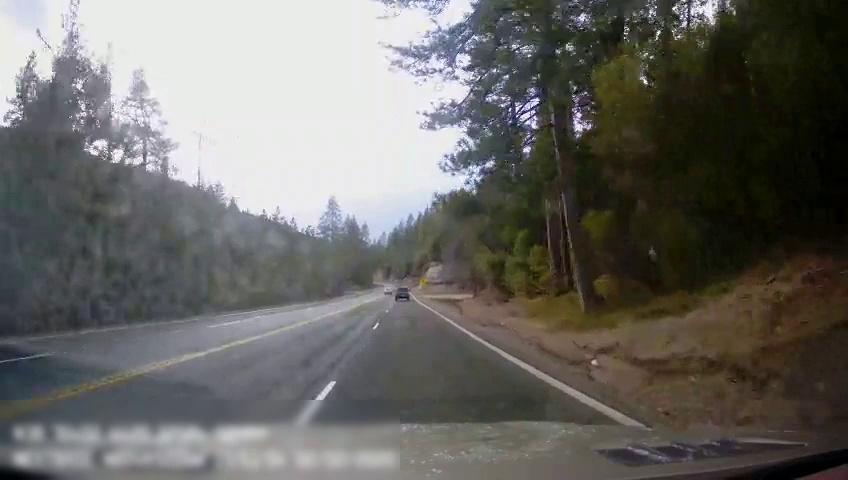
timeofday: Day
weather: Sunny
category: Drivable Space
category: Vehicles | Truck
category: Lanes | Current Lane
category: Lanes | Current Lane
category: Lanes | Opposite Lane
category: Lanes | Opposite Lane
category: Lanes | Opposite Lane
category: Lanes | Opposite Lane